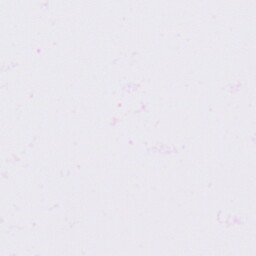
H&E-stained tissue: Lung